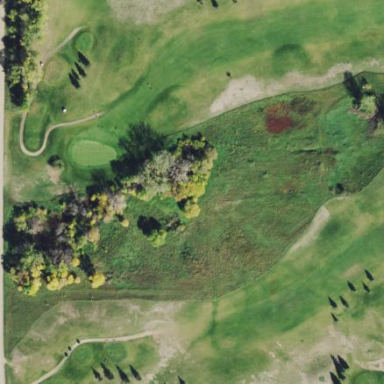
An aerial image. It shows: Scenic view of water hazard on golf course. The natural water feature adds beauty to the landscape.